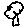
Label: tree